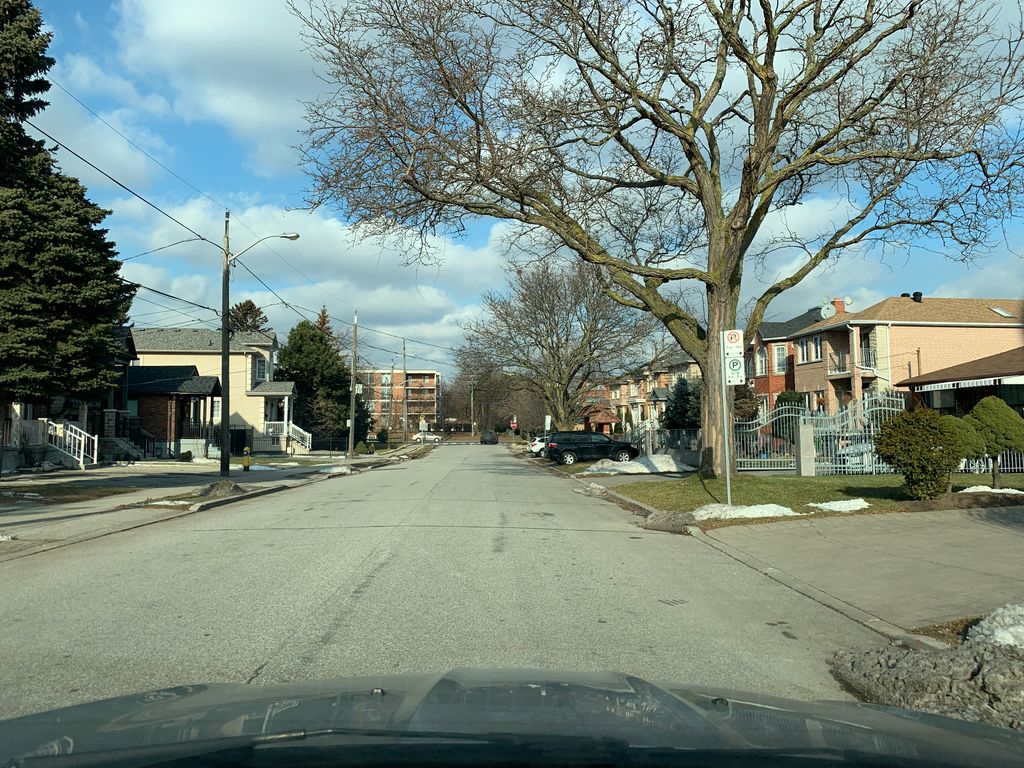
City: toronto